Current action and preconditions to check: trajectory_clear

Your task: For each precondition in the list above, predict whether it will hold at this action.

Consider the current scene as observed from the mobile robot's camera, and analyze the predicted future states of all dynamic agents (e.g., people, animals, vehicles, or any moving entities) within the NEXT SECOND.

IMPORTANT: Only answer "very likely" if you are absolutely certain—based on strong, clear evidence—that a dynamic agent will violate the precondition in the predicted future state. Do NOT answer "very likely" for unlikely, ambiguous, or low-probability risks.

Ask yourself for each precondition: Is there a high probability, with clear and convincing evidence, that the predicted future states of any dynamic agent will interfere with the predicted future state of the currently executing action within the NEXT SECOND, causing that precondition to fail?

Assess the risk level based on these predictions. Use "likely" or "very likely" if motions create a clear risk of interference.

Use "neutral" or "improbable" if agents are nearby but their predicted paths are clearly diverging or non-conflicting.

Failure Risk Categories: "very improbable", "improbable", "neutral", "likely", "very likely"

Answer Format: Output ONLY the probability_of_failure value from these categories: "very improbable", "improbable", "neutral", "likely", "very likely"

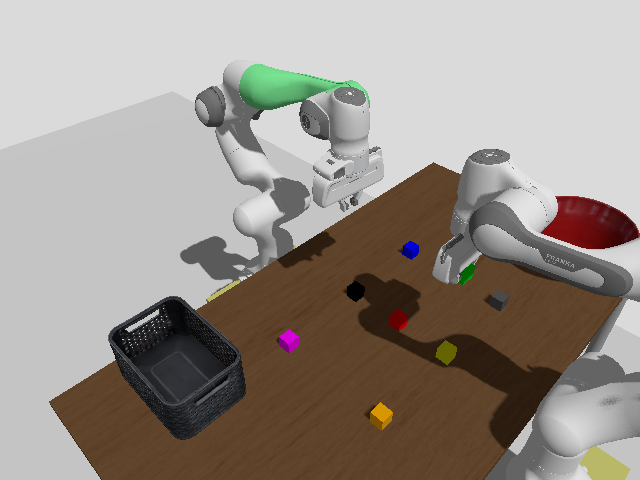

Answer: very improbable